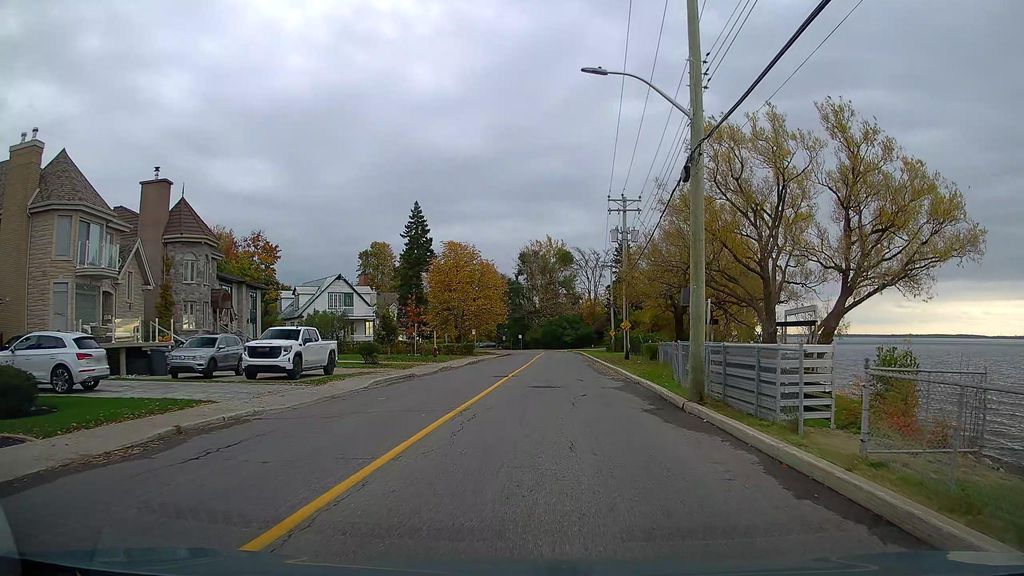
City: montreal